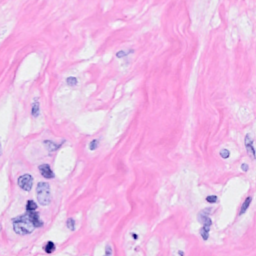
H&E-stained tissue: Breast